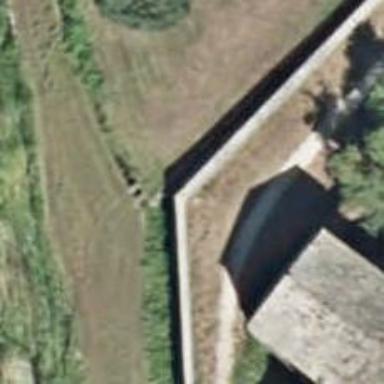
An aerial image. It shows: Wall is shown in the image.